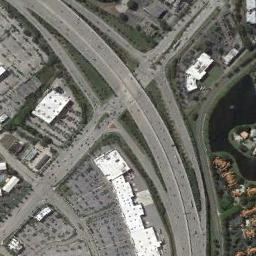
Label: overpass